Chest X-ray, PA view. Patient: 24 years old, sex M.
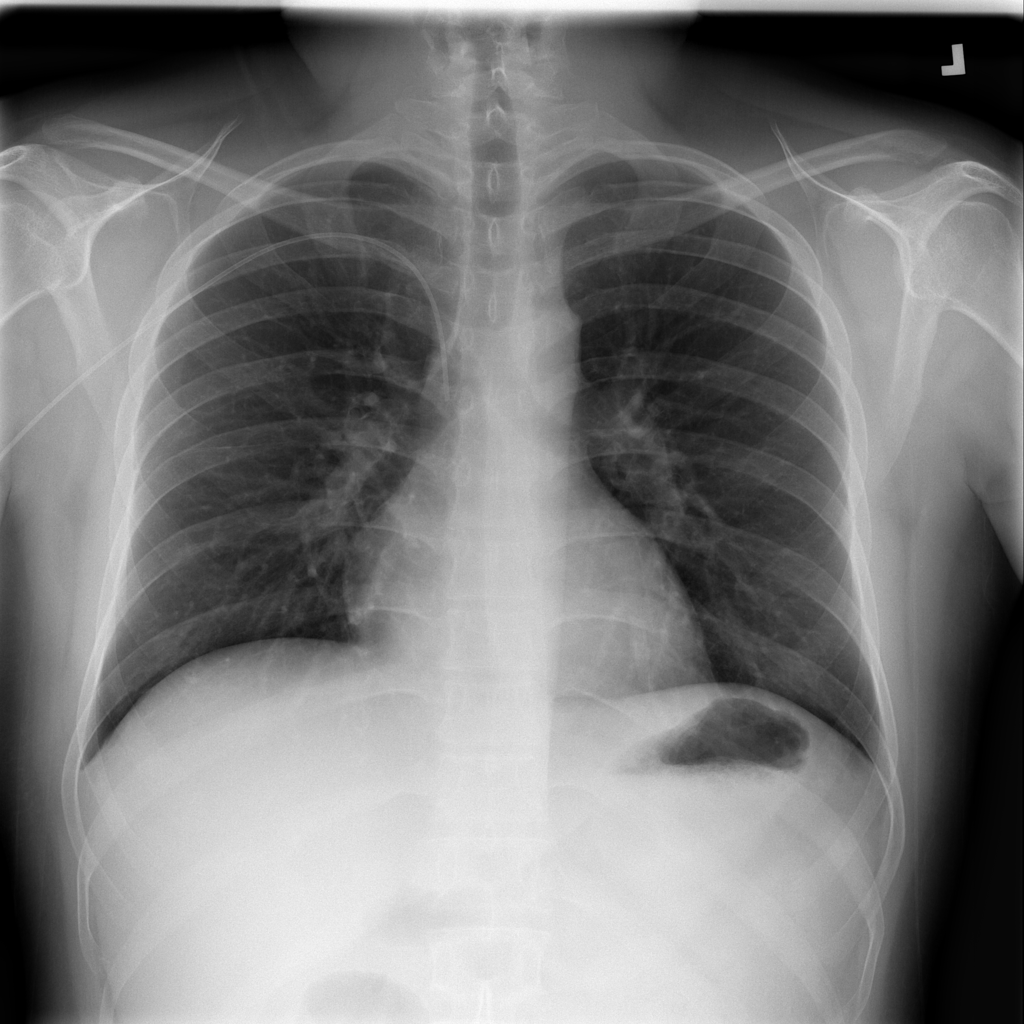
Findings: No Finding